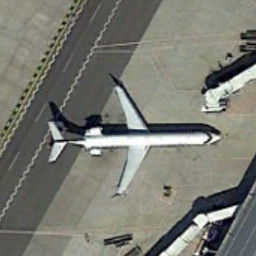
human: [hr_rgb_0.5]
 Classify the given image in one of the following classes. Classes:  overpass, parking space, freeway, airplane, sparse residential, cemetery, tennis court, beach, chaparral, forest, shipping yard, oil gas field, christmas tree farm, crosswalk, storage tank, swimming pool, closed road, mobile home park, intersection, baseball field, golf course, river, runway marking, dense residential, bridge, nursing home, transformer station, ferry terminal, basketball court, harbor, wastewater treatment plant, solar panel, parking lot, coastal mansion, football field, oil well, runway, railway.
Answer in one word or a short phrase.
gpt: airplane